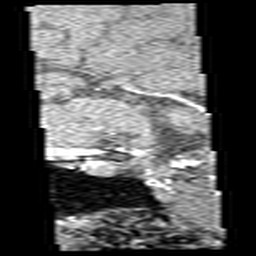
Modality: angio
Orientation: sagittal
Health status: ill
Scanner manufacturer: siemens
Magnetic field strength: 3 T
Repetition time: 0.023 s
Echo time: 0.0042 s